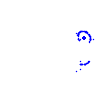
Particle: kaon